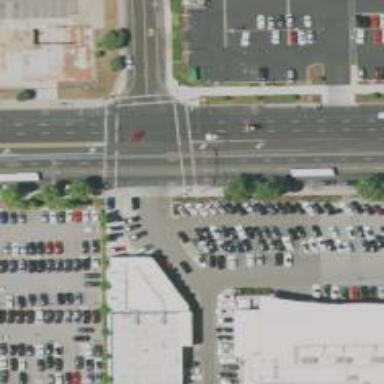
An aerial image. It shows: Solid stop line on the road.